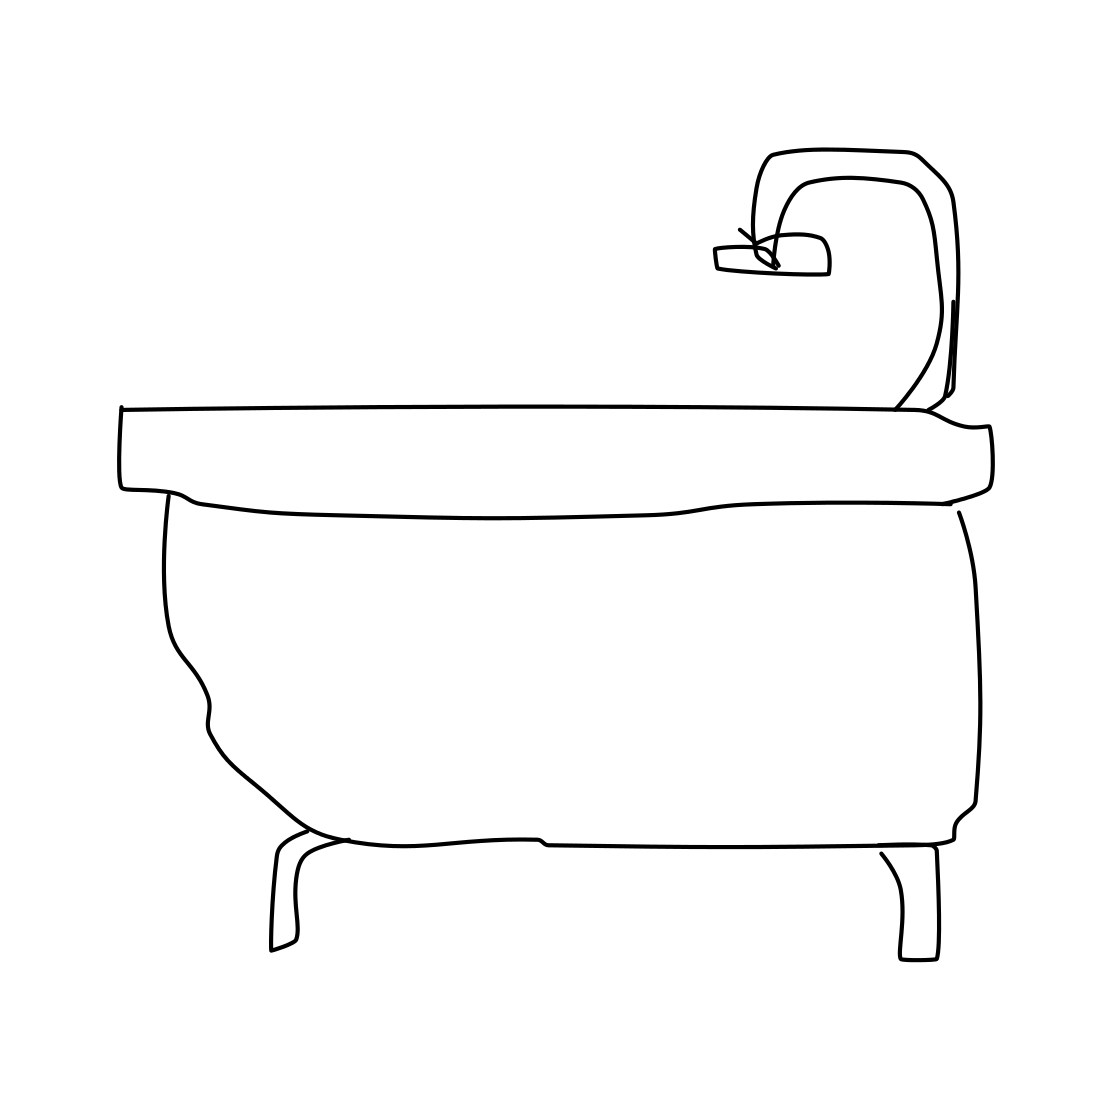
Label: bathtub